Question: I would like check the title of several website. So, when I want do that with the "test object", I randomly get different results. I mean, when I run the shell command "casperjs test ..." :
- - -
The screenshot of my shell:
My code:
'''
casper.options.loadImages = false;
var lines = [
"http://www.jeuxvideo.com;JEUXVIDEO.COM - La Reference des Jeux Video sur PC et Consoles !",
"http://www.google.fr;Google",
"http://casperjs.org/;CasperJS, a navigation scripting and testing utility for PhantomJS and SlimerJS",
"http://en.wikipedia.org/wiki/Main_Page;Wikipedia, the free encyclopedia",
"http://stackoverflow.com/;Stack Overflow",
"http://9gag.com/;9GAG - Why So Serious?",
"http://eu.blizzard.com/fr-fr/;Blizzard Entertainment",
"http://openclassrooms.com/;OpenClassrooms, Le Site du Zero - Les cours les plus ouverts du Web",
"http://lesjoiesducode.fr/;Les joies du code ",
"http://www.developpez.com/;Developpez.com, le club des developpeurs et IT Pro",
];
function main(){
this.each(lines, function(self, line){
var tab = line.split(";");
casper.test.begin("test : "+tab[0], 1, function suite(test){
casper.start().then(function(){
this.then(function(){
this.open(tab[0]);
});
this.then(function (){
this.echo(this.currentHTTPStatus);
test.assertTitle(tab[1]);
});
}).run(function(){
test.done();
});
});
});
}
casper.start().then(main).run();
'''
My versions :
'''
casperjs version : 1.1.0-beta3
phantomjs version : 1.9.7
'''
Why sometimes, all tests aren't done and why sometimes le new url isn't loaded ? (whereas the open(url) is in a .then)
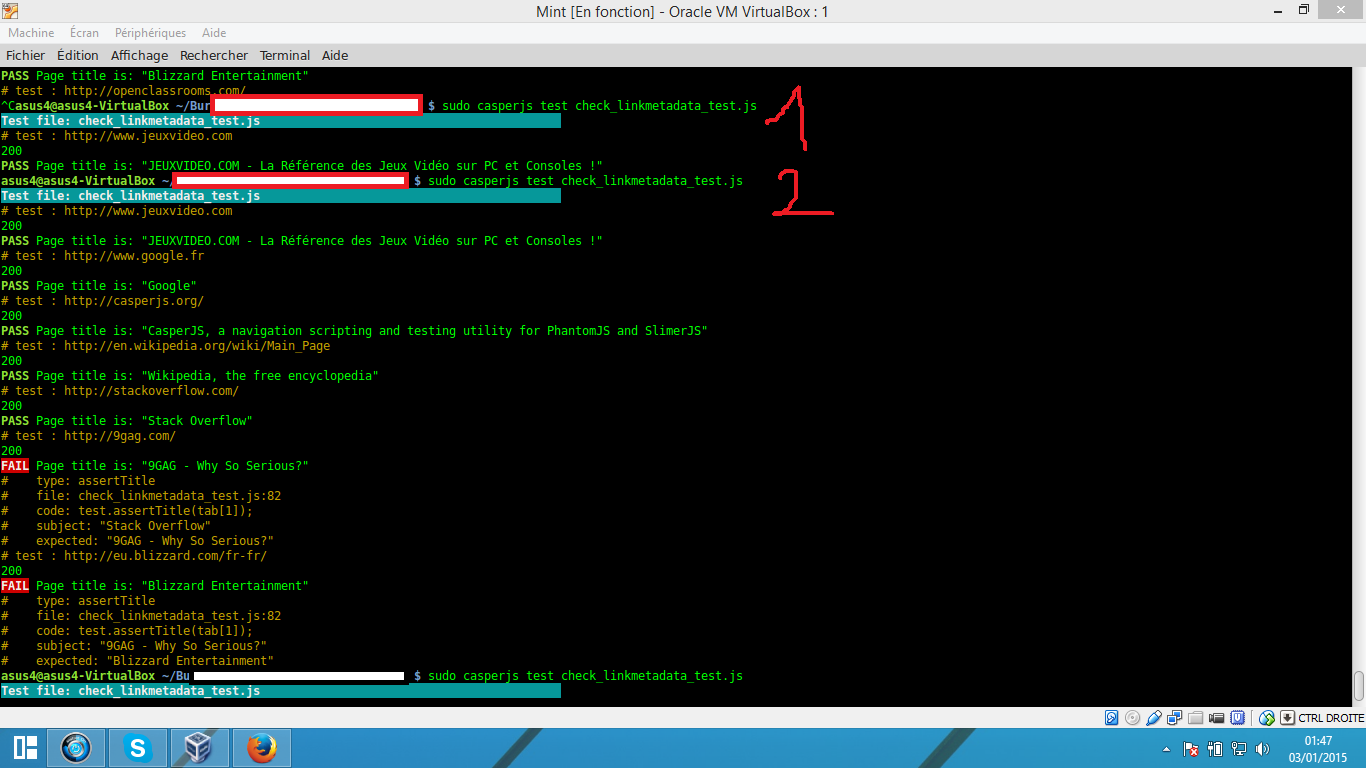
Answer: You should use 'start' and 'run' only in your test case and never outside of 'casper.test.begin'. You don't need the 'main' function as a step for 'then'. Also, you can further condense your script.
'''
lines.forEach(function(line){
var tab = line.split(";");
casper.test.begin("test : "+tab[0], 1, function suite(test){
casper.start(tab[0]).then(function (){
this.echo(this.currentHTTPStatus);
test.assertTitle(tab[1]);
}).run(function(){
test.done();
});
});
});
'''